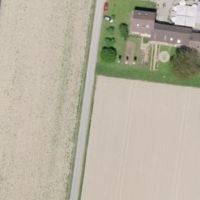
EUNIS habitat code: 52
Species observed at this site:
Certhia brachydactyla
Corvus corone
Turdus philomelos
Fulica atra
Alcedo atthis
Emberiza citrinella
Anthus spinoletta
Dendrocopos major
Aegithalos caudatus
Buteo buteo
Euphorbia cyparissias
Chroicocephalus ridibundus
Poecile palustris
Cygnus olor
Alauda arvensis
Ardea alba
Erithacus rubecula
Dryocopus martius
Pica pica
Phoenicurus ochruros
Sitta europaea
Garrulus glandarius
Falco tinnunculus
Motacilla cinerea
Cyanistes caeruleus
Anas platyrhynchos
Lanius excubitor
Troglodytes troglodytes
Aythya ferina
Aythya fuligula
Passer domesticus
Fringilla coelebs
Coloeus monedula
Carduelis carduelis
Turdus merula
Columba palumbus
Passer montanus
Phalacrocorax carbo
Tachymarptis melba
Mareca strepera
Parus major
Mergus merganser
Milvus milvus
Regulus regulus
Cornus sanguinea
Motacilla alba